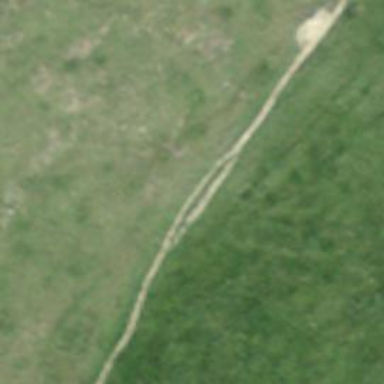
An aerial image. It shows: Path.